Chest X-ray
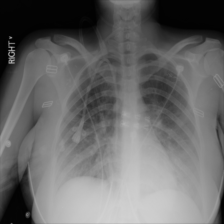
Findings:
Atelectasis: negative
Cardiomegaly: negative
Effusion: negative
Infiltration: positive
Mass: negative
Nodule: negative
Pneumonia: negative
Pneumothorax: negative
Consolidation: negative
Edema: negative
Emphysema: negative
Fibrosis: negative
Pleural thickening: negative
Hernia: negative